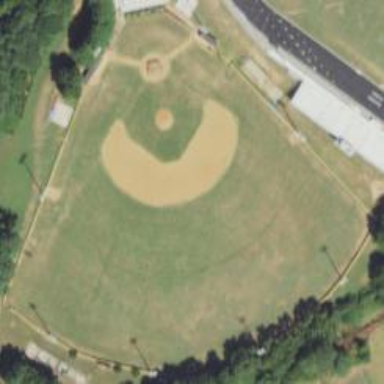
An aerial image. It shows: Baseball pitch for leisure and sports activities.